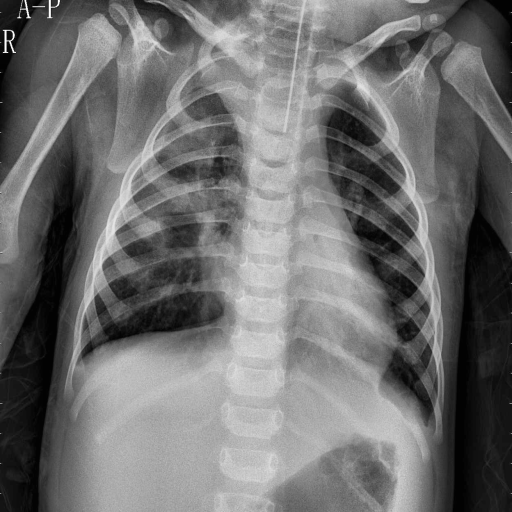
Finding: PNEUMONIA